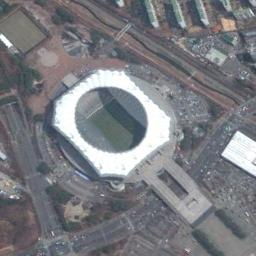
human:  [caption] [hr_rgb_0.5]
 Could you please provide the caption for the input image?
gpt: The stadium looks like a fan, With a blue roof on each side .

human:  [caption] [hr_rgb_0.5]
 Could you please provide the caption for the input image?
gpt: There are many buildings beside the stadium .

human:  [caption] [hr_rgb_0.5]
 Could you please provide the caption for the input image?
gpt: The circular stadium is next to the road and parking lot .

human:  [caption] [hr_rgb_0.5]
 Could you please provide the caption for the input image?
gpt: The stadium is on the bare land next to some buildings and roads .

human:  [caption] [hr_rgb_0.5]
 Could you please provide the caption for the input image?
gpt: There are some buildings around the stadium .